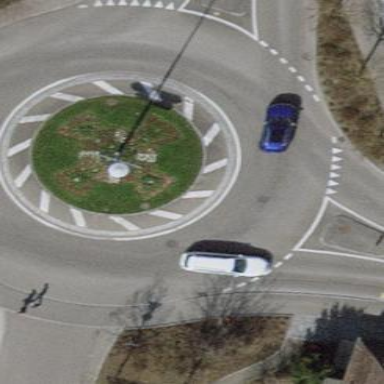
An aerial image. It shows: Paved secondary road leading to roundabout.